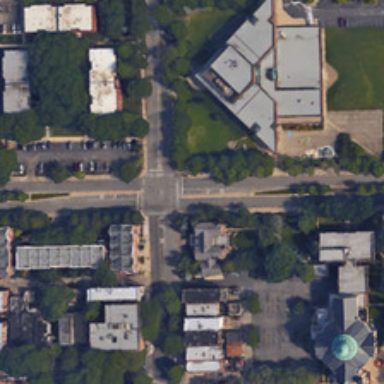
Many green trees and buildings are in a school .